Interaction volume radius: 10 \u00c5
Interaction volume height: 10 \u00c5
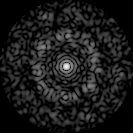
Disorder parameter: 0.7889